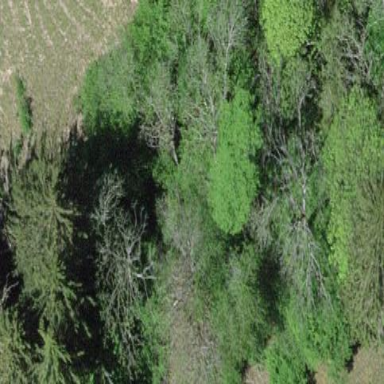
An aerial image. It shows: Forest area.